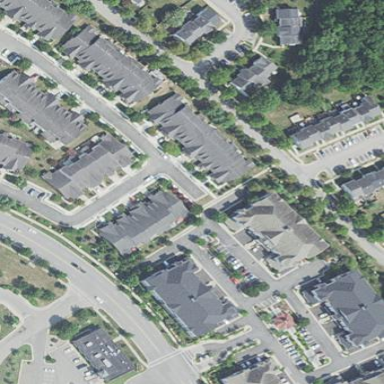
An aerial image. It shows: Charming neighbourhood.